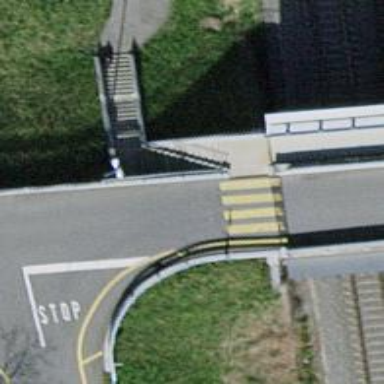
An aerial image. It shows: Set of steps on the road.